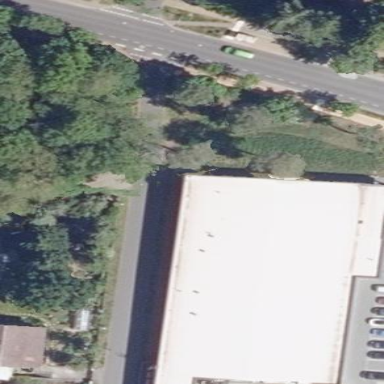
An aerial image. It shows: Supermarket building.